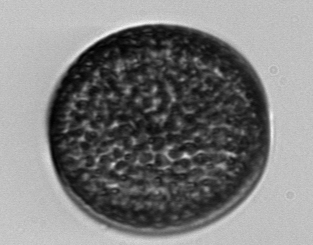
Label: Coscinodiscus